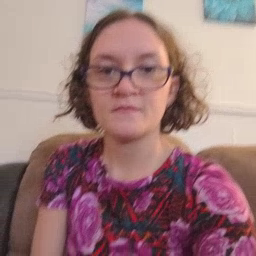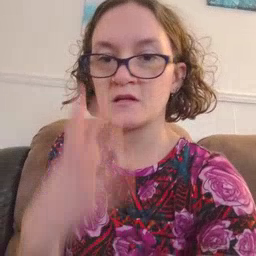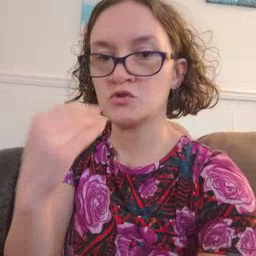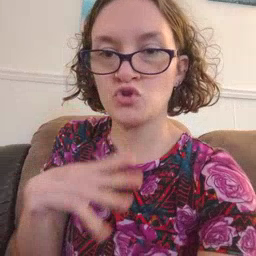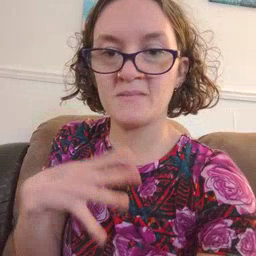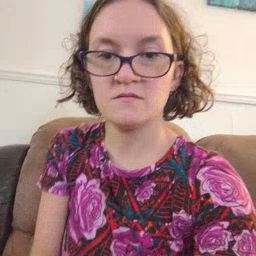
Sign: pajamas